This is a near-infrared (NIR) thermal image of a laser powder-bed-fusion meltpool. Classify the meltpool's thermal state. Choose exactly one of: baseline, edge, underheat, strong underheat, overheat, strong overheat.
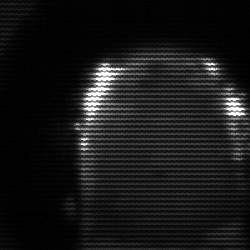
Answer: baseline